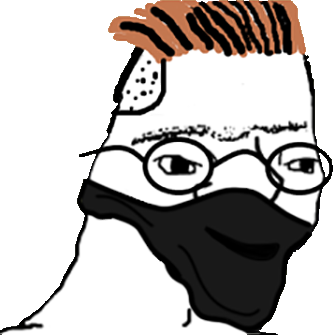
Label: 5_Zoomer